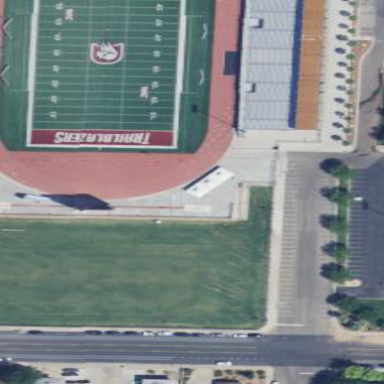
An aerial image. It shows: American football pitch with artificial turf.